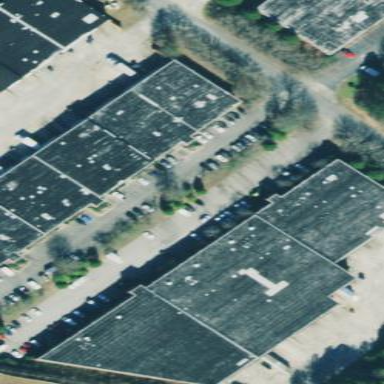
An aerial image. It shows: Warehouse.